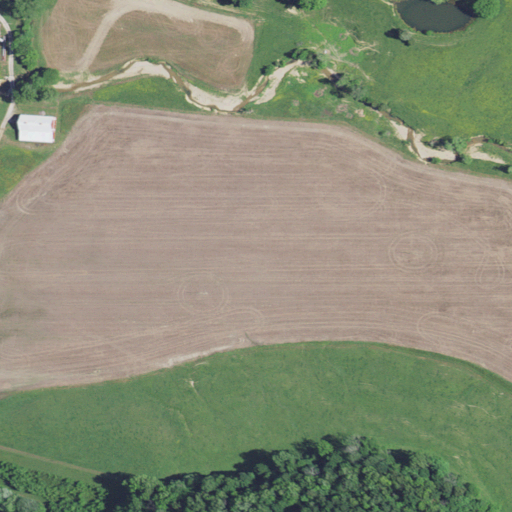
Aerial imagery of valley in Kentucky named Big Lick Hollow containing pasture, deciduous forest, cultivated crops, mixed forest, open development, and low intensity development